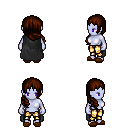
a pixel art fantasy rpg character, female body template, dark elf, purple skin, black cape, gold greaves, brown right-swept hairstyle, brown slippers, four views (front, back, left, right), 2x2 character sprite sheet, small pixel art, hard edges, no anti-aliasing